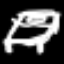
Label: bed